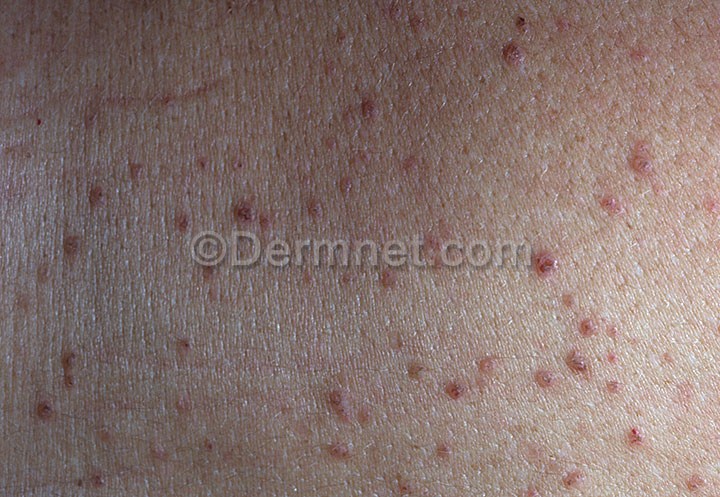
Disease: Bullous Disease Photos